Field crop: maize
Growth stage: 2
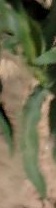
Species: maize